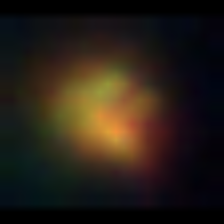
Taxon: NanoPlankton
Group: Other